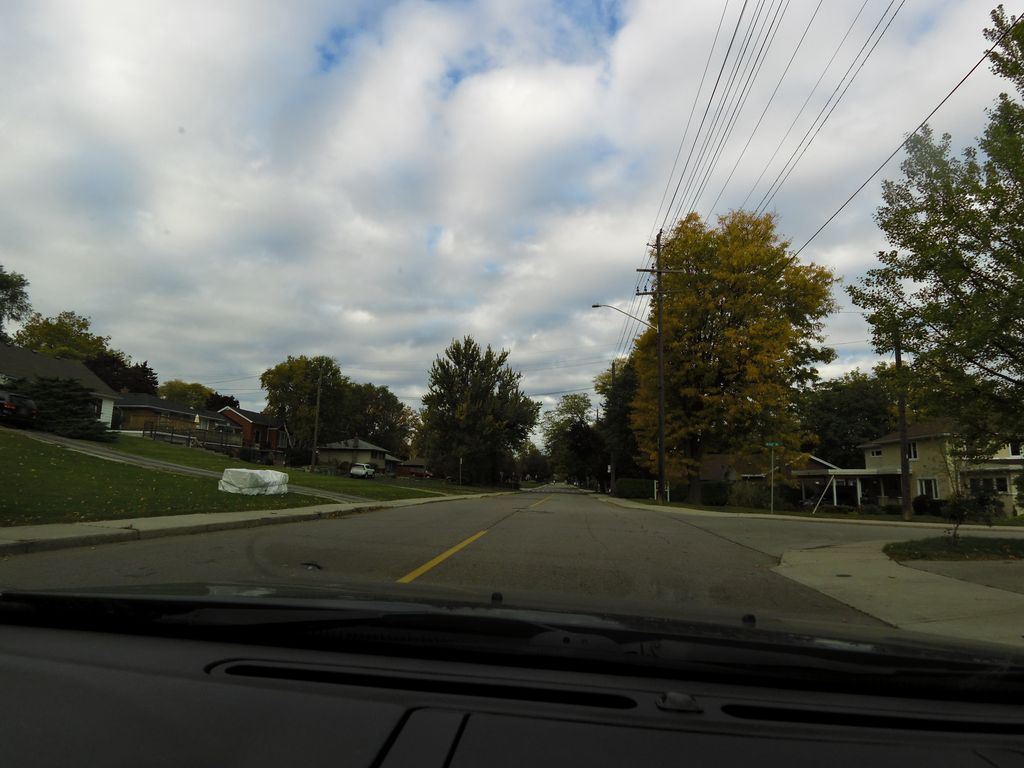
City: hamilton